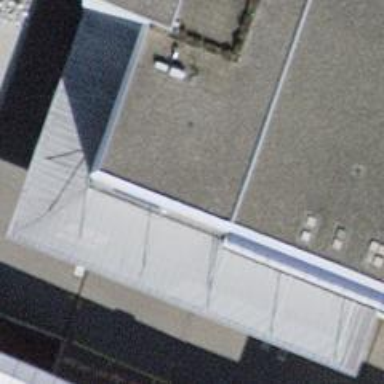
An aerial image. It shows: View of roof of building.